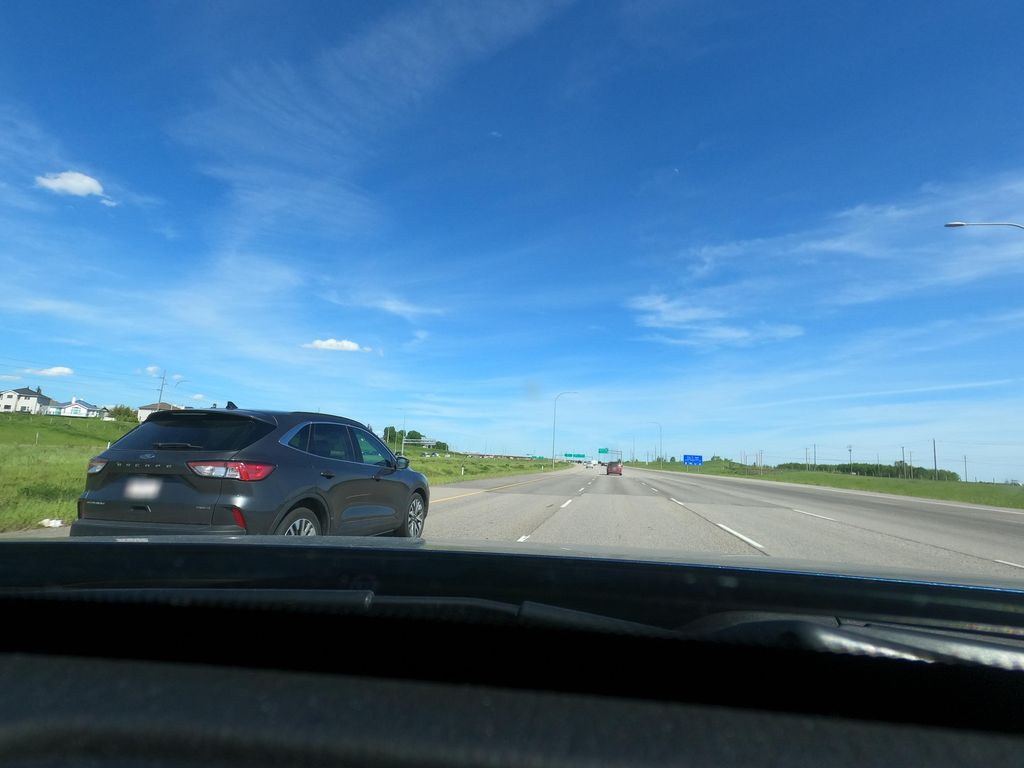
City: calgary